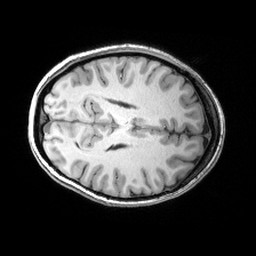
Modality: T1w
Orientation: axial
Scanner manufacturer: siemens
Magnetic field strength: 3 T
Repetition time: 2.53 s
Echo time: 0.00299 s